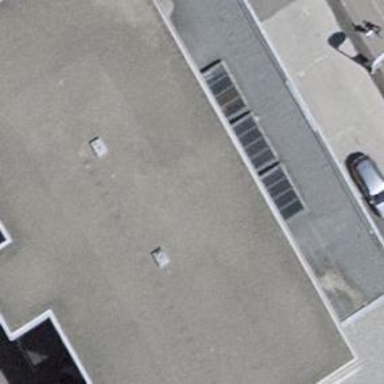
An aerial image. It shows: Car repair shop.